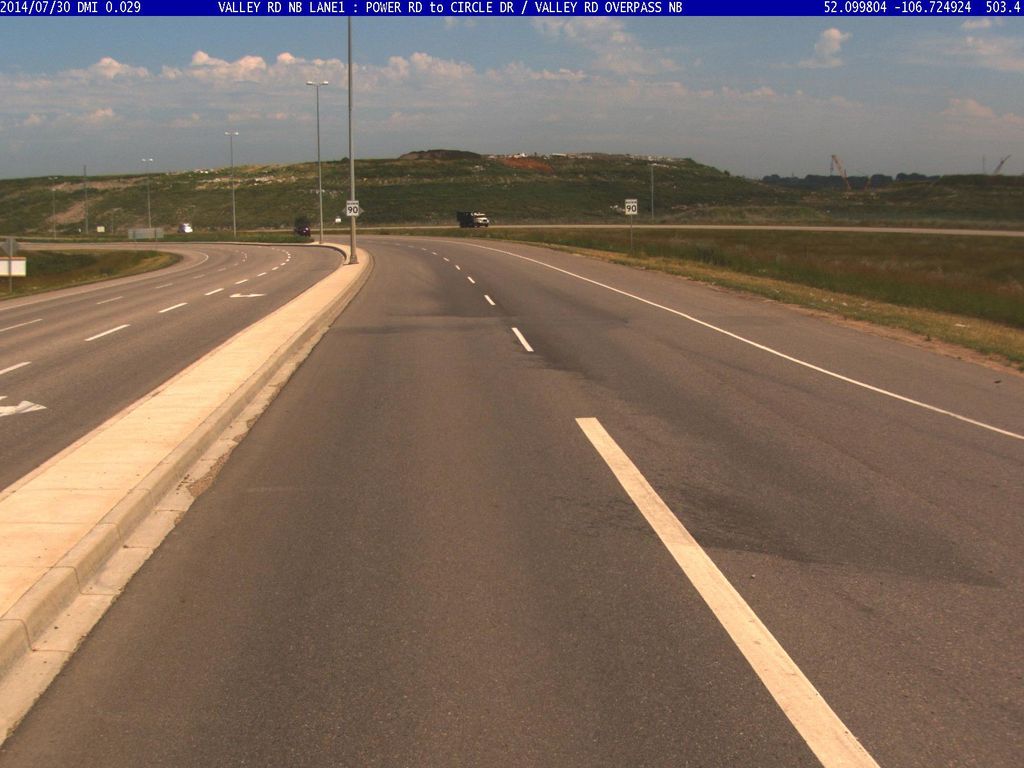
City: saskatoon